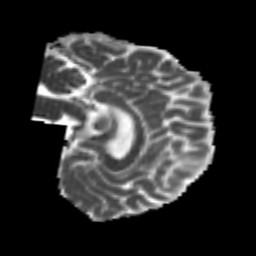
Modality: MD
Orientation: sagittal
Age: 22
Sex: male
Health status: healthy
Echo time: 0.074 s